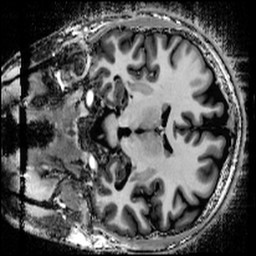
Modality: T1w
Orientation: coronal
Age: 31
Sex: male
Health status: healthy
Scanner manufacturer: siemens
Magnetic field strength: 9.4 T
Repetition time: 9 s
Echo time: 0.0023 s